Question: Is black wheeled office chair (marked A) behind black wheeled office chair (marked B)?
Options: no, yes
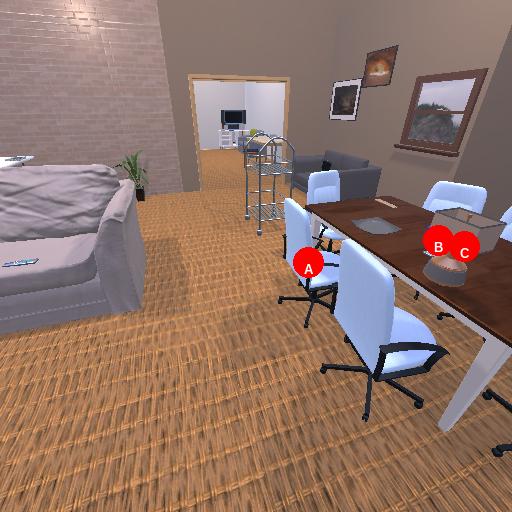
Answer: no